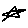
Label: star